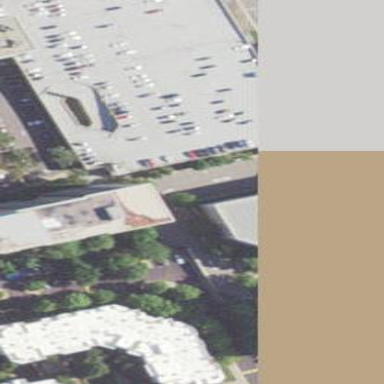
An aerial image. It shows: Multi-storey parking building.